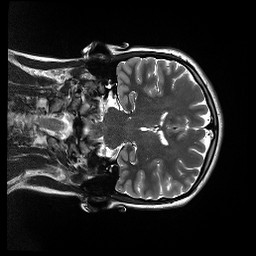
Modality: T2w
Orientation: coronal
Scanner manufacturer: siemens
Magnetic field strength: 3 T
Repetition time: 13.52 s
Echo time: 0.088 s